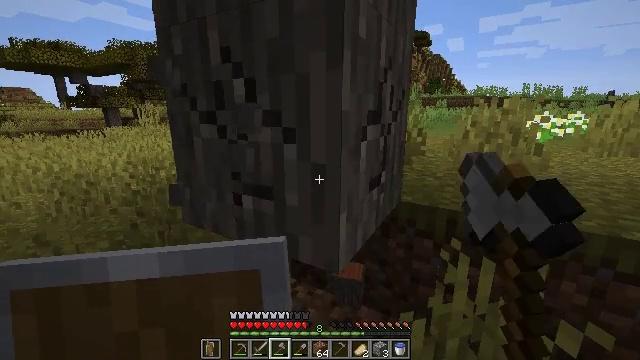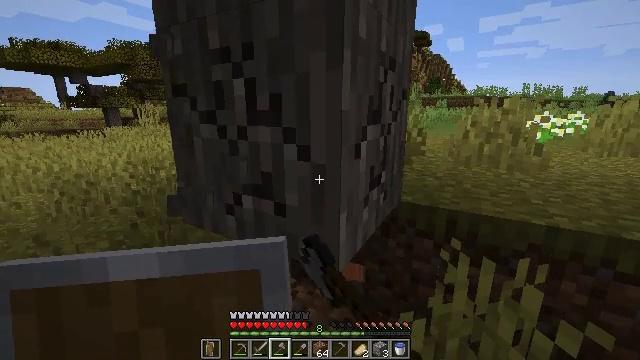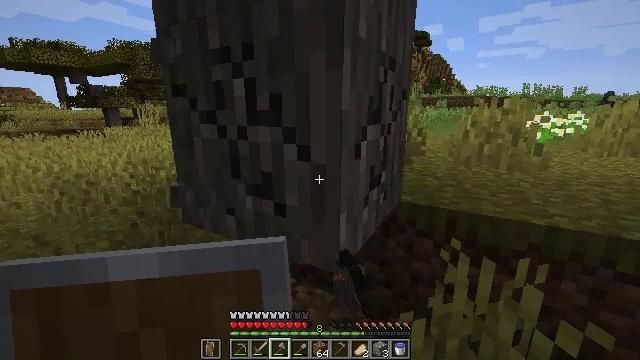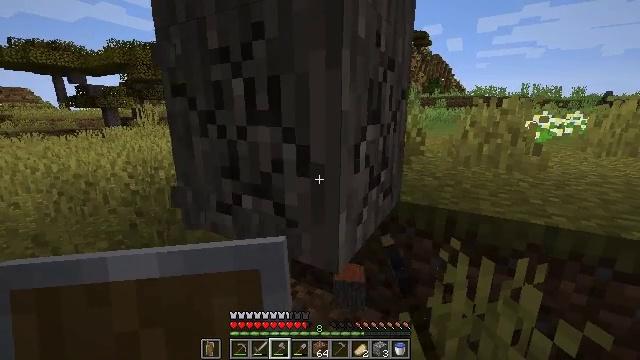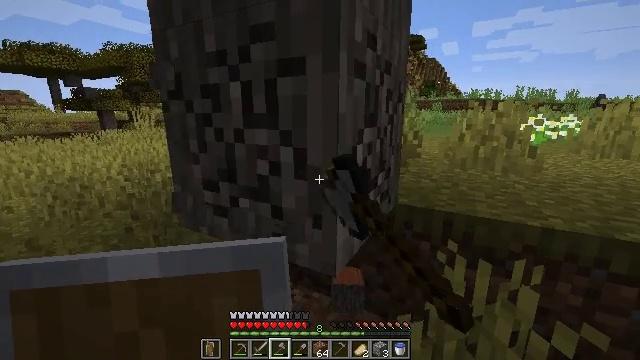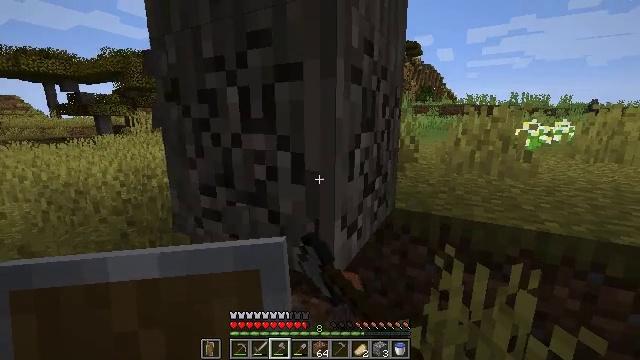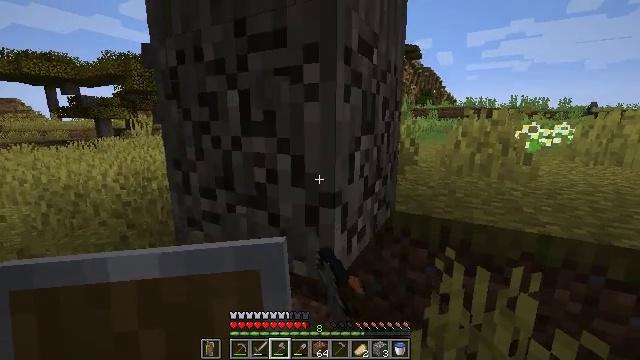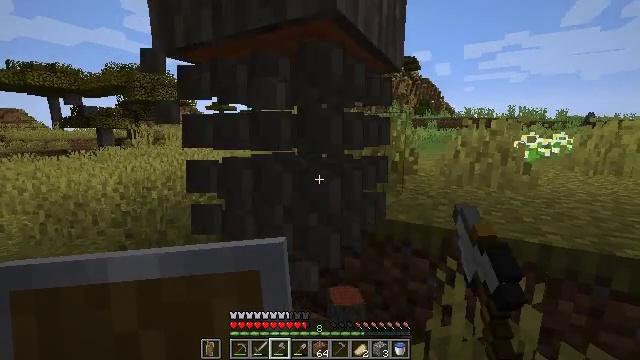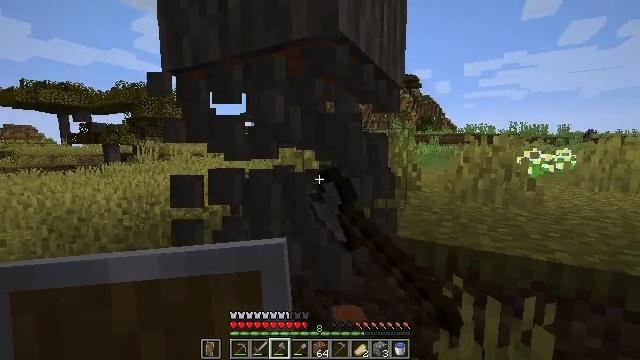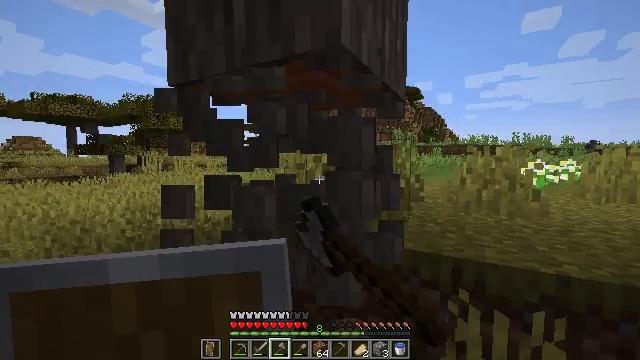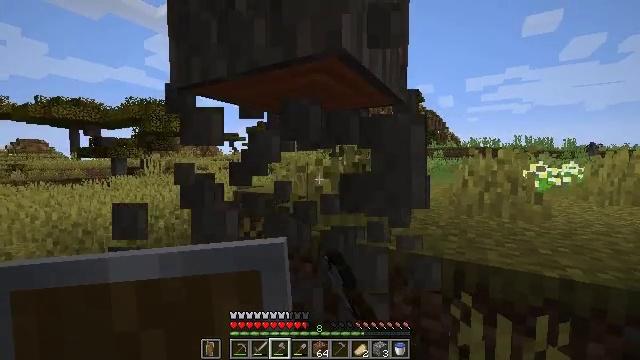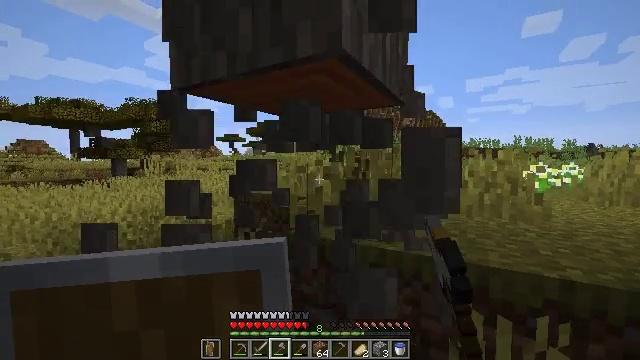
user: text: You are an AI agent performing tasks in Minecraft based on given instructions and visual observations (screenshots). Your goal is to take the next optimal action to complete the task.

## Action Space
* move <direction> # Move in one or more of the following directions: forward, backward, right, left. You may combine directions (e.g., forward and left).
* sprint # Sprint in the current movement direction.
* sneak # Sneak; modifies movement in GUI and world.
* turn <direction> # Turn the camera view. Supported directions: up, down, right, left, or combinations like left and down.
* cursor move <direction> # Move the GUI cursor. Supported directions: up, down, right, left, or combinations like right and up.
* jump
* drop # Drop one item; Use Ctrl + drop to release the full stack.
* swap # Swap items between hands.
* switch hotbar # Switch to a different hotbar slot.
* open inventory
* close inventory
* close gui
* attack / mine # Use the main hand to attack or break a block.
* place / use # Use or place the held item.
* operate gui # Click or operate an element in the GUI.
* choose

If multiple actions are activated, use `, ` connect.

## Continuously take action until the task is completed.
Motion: motion action
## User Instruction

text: Mine acacia log from the tree's trunk.
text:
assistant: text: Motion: attack / mine
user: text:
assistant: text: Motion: attack / mine
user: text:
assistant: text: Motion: attack / mine
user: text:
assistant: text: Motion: attack / mine
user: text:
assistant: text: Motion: turn up, attack / mine
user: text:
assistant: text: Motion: attack / mine
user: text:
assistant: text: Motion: turn up, attack / mine
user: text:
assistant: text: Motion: turn up, attack / mine
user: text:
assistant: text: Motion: turn up, attack / mine
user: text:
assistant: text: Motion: attack / mine
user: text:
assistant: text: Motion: attack / mine
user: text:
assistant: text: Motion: attack / mine